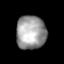
Tissue: lung
Cell type: Epithelial cells
Senescence score: 0.1658
Nuclear area (px): 976
Mean DAPI intensity: 157.253